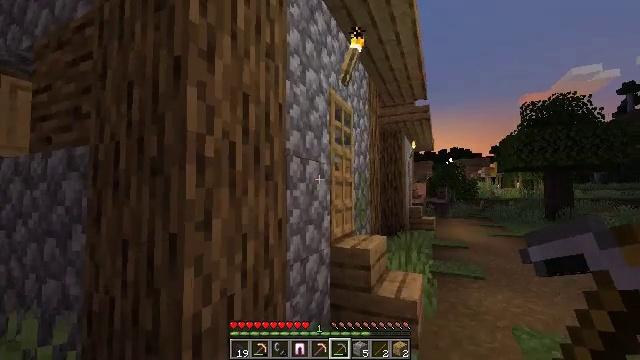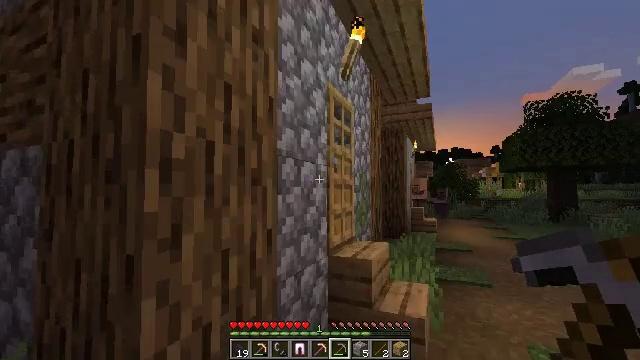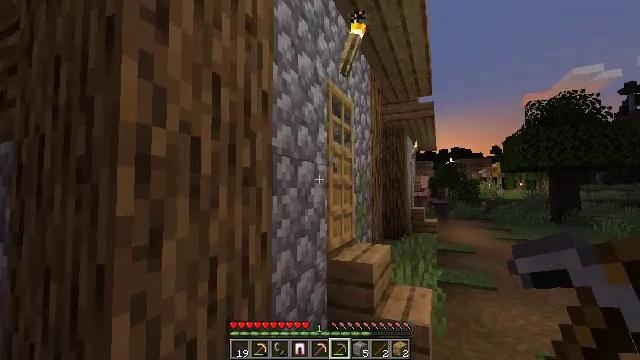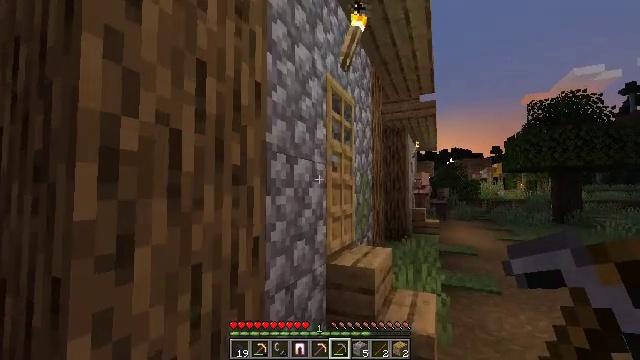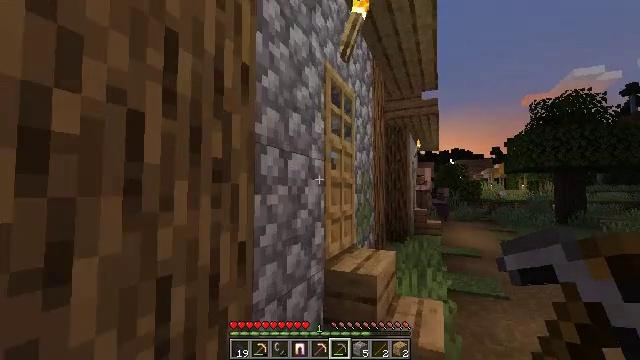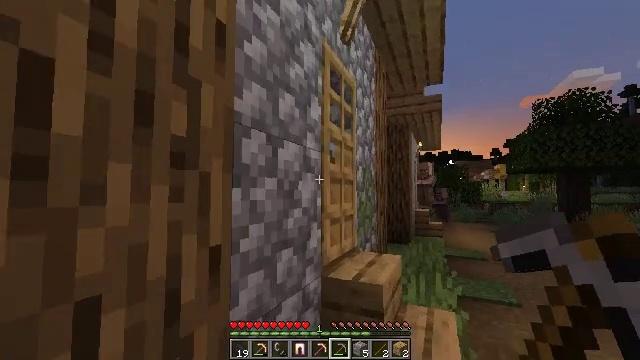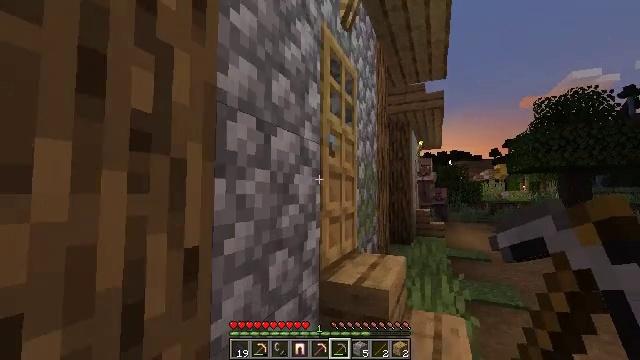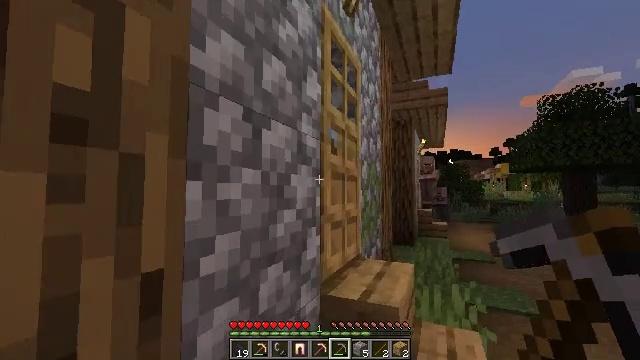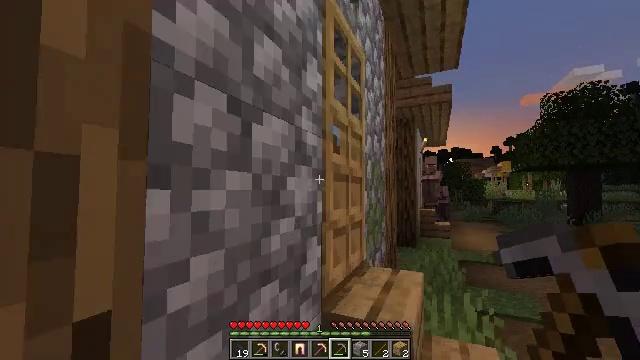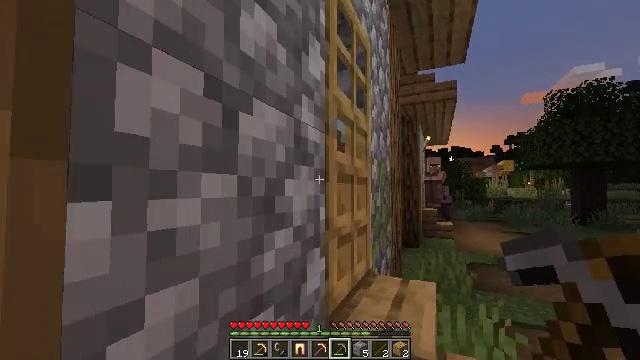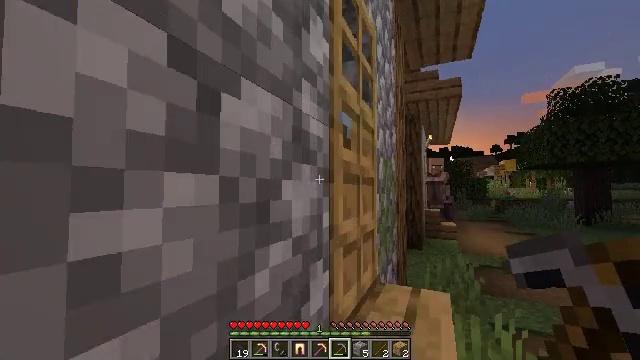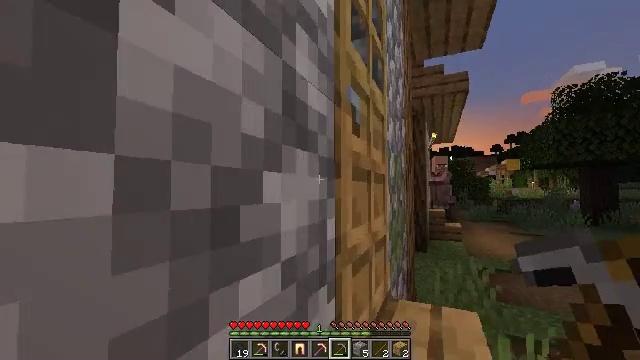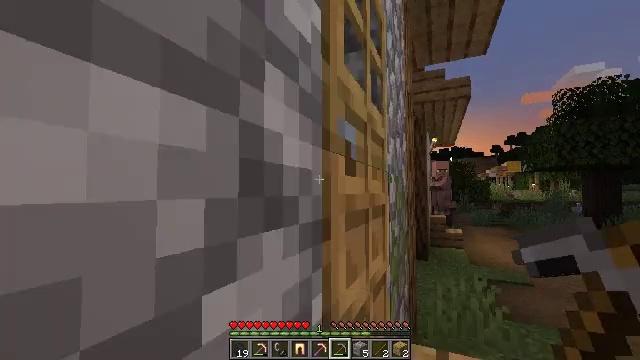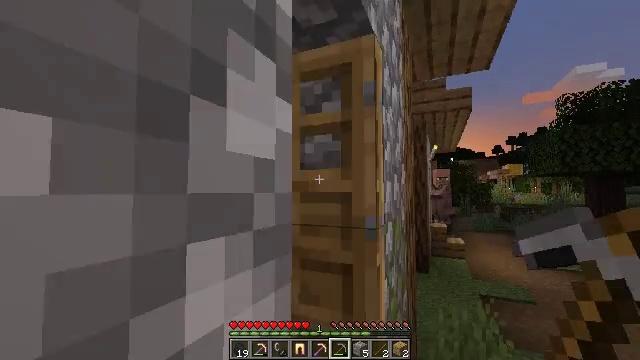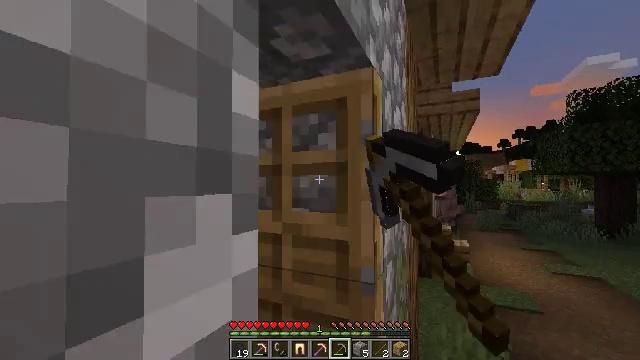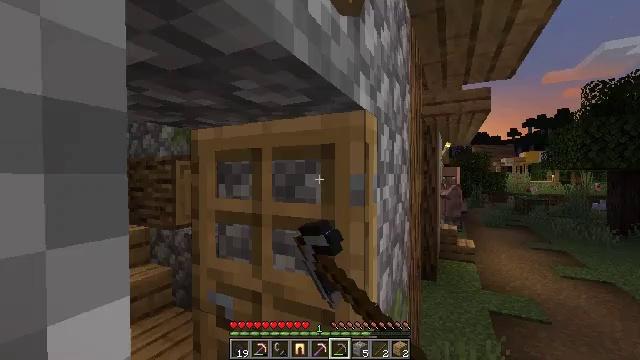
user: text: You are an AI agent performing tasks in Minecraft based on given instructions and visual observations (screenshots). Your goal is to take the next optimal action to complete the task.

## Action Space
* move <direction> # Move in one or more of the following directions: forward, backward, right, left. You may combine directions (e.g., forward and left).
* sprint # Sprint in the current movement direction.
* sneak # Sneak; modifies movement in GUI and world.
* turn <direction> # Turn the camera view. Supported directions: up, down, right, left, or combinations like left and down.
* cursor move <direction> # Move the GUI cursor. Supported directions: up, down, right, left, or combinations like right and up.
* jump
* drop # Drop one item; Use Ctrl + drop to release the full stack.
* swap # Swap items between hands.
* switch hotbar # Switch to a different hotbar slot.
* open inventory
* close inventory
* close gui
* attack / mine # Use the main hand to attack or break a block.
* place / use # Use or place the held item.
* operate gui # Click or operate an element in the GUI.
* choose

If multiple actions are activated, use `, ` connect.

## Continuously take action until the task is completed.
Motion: motion action
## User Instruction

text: Chop down the oak log.
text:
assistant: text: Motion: move forward
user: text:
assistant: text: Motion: move forward
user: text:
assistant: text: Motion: move forward
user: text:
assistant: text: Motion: move forward
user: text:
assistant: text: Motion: move forward
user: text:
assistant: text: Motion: move forward
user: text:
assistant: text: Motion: move forward, use / place
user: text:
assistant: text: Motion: move forward, use / place
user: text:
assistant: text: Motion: move forward, use / place
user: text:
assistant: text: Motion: move forward
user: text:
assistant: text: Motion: move forward
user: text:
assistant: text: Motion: move forward, jump
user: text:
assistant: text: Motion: move forward, use / place, jump
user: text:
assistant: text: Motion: move forward, turn down, use / place, jump
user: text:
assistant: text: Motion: move forward, turn left and down, use / place, jump
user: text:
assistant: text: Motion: move forward, turn left and down
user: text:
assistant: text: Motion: move forward, turn left and down
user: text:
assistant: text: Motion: move forward, turn left and down
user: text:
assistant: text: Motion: move forward, turn left and down
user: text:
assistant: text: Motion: move forward, turn left and down
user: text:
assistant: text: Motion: move forward, turn left and down
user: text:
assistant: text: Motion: move forward, turn left and down
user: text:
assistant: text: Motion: move forward
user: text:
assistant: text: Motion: move forward
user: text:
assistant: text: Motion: move forward
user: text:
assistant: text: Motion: move forward
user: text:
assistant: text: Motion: move forward, turn up
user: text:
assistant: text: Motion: move forward, turn right and up
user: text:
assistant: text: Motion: move forward
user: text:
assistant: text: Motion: move forward, use / place